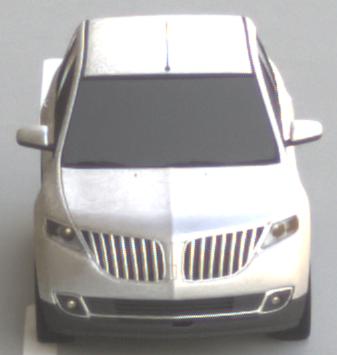
Make: Lincoln
Model: MKX
Detailed model: Gen. 1 CD3
Model produced from: 2010
Model produced until: 2015
Doors: 5
Color: white
Road condition: dry road
Daytime: morning or afternoon
Contrast: medium contrast